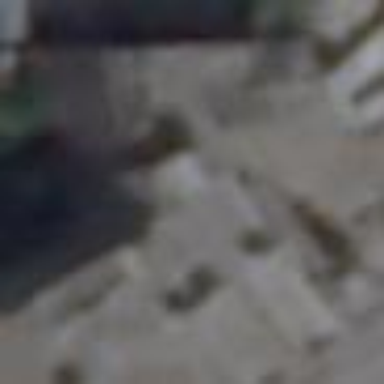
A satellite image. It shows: Commercial building.